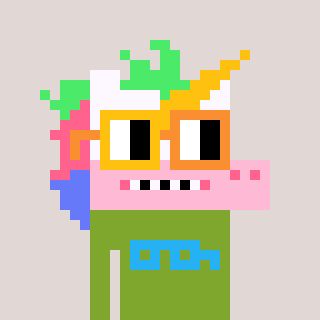
a pixel art character with square yellow and orange glasses, a unicorn-shaped head and a slimegreen-colored body on a warm background